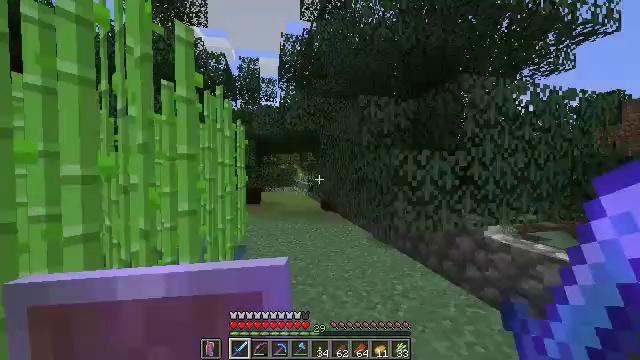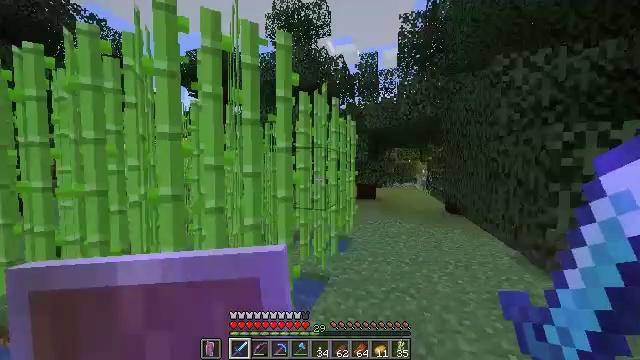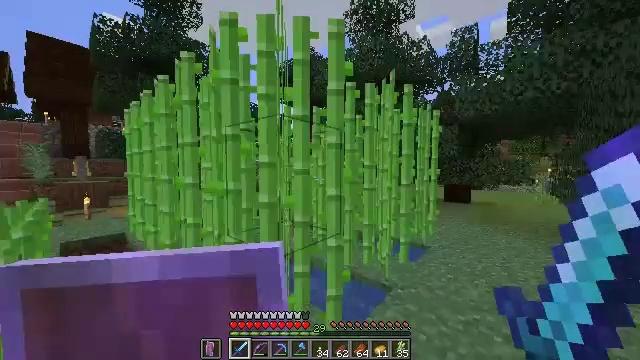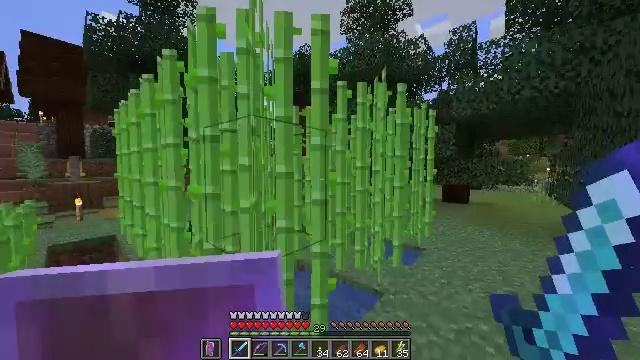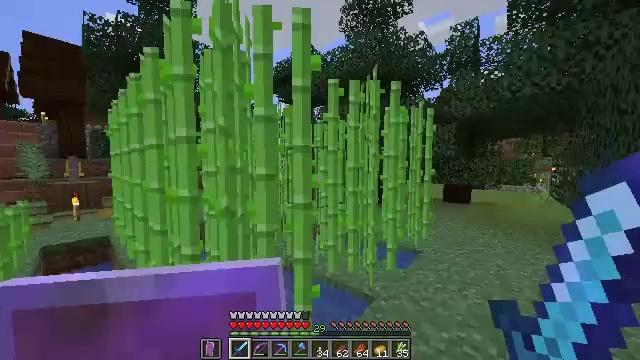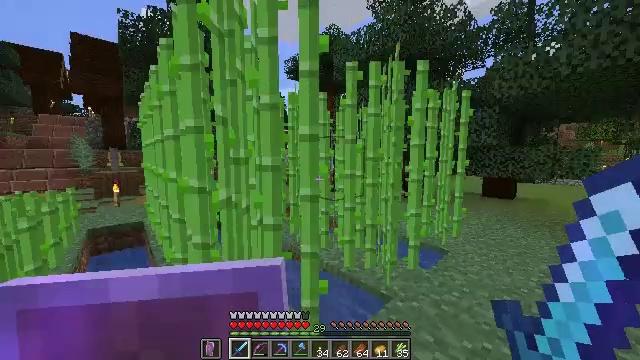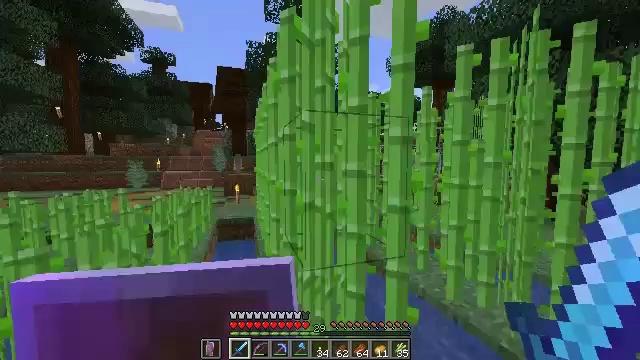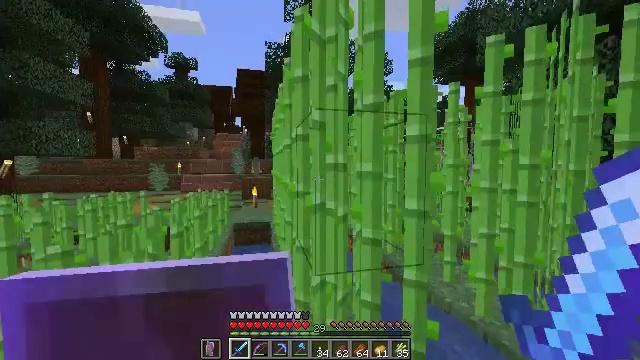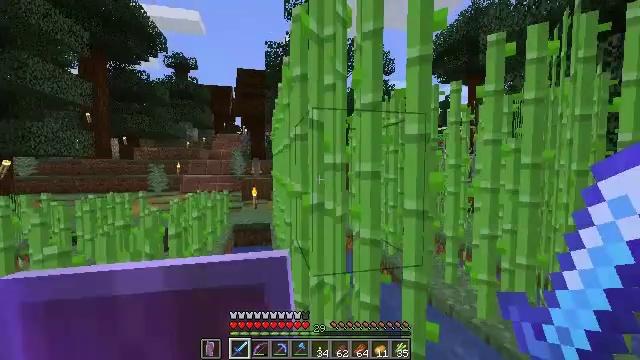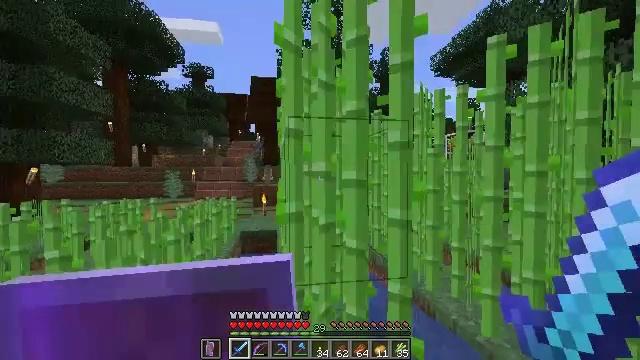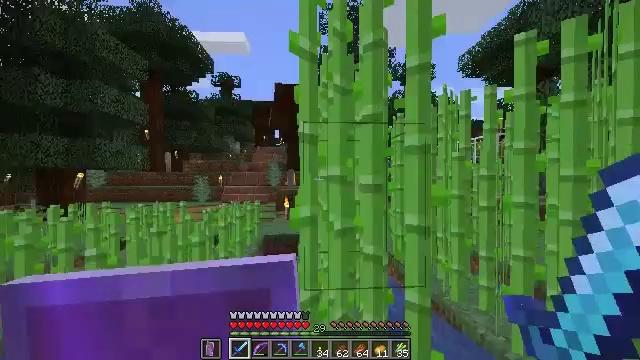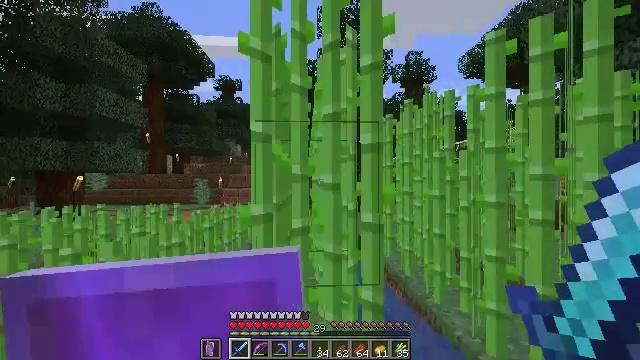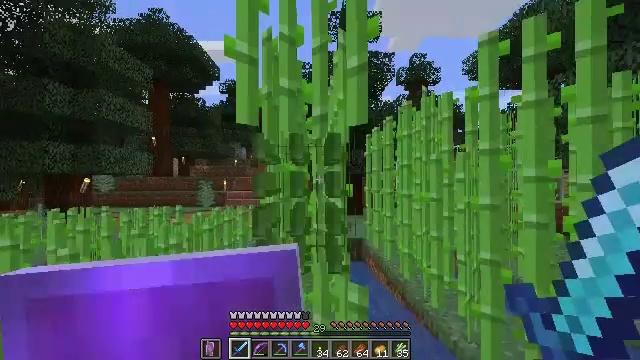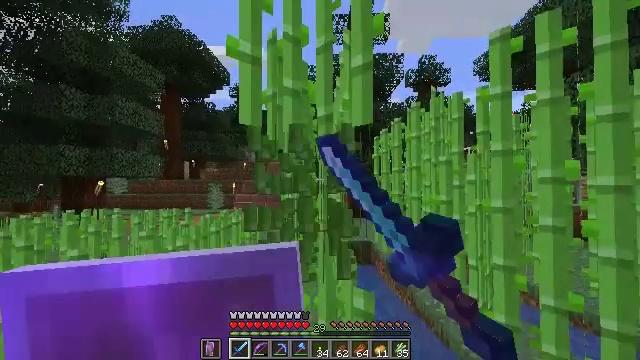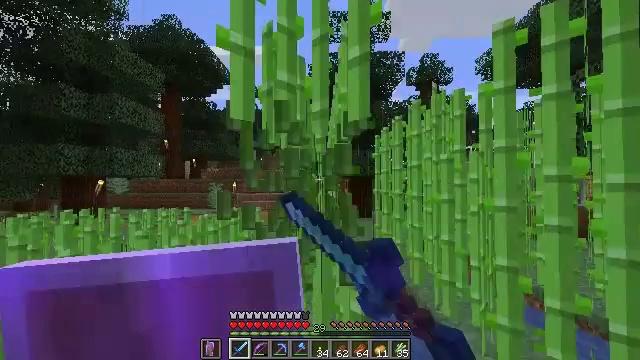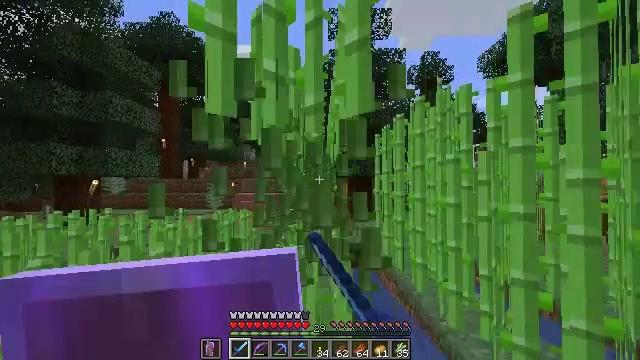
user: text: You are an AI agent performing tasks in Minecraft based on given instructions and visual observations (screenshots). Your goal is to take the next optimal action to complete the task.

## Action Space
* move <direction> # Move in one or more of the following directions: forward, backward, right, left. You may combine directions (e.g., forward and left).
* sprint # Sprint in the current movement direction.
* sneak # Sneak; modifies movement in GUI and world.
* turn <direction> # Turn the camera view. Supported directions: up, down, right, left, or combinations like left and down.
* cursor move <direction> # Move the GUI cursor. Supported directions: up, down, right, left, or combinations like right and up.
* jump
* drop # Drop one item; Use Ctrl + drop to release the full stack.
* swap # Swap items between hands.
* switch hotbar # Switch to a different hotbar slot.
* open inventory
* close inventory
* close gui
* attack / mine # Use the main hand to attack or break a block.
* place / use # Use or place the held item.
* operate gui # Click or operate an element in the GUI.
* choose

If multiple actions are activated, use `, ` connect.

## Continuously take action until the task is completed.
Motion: motion action
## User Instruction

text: Cut down the sugar cane stalks.
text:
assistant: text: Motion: move forward and move right, turn left and down
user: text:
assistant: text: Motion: move forward and move right, turn left
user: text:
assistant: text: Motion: move forward and move right
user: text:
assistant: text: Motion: move right
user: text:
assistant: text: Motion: turn left and down
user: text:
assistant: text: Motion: turn left and up
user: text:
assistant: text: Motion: turn left
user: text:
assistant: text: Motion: move right
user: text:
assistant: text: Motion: move right, turn left and up
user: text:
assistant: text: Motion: move right, turn left and up
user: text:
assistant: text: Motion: move right
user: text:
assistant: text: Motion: turn left, attack / mine
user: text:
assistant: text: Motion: move forward, turn left, attack / mine
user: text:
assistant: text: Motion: move forward, attack / mine
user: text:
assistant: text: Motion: move forward, attack / mine
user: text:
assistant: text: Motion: move forward, attack / mine
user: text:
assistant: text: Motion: move forward, attack / mine
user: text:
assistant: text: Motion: move forward, attack / mine
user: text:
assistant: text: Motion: move forward, attack / mine
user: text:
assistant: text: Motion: move forward, attack / mine
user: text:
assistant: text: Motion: move forward, attack / mine
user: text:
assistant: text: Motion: move forward, attack / mine
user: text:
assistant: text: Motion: move forward, attack / mine
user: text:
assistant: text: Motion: move forward, attack / mine
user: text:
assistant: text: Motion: move forward, attack / mine
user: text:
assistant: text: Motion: move forward, attack / mine
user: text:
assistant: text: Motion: move forward, attack / mine
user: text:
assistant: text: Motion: move forward, attack / mine
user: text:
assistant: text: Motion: move forward, attack / mine
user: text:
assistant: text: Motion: move forward, sprint